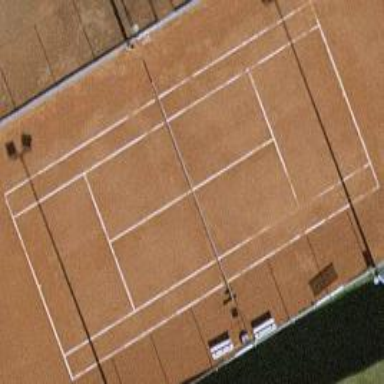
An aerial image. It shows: Clay tennis court in leisure land pitch.